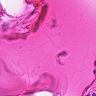
Metastatic tissue present: no